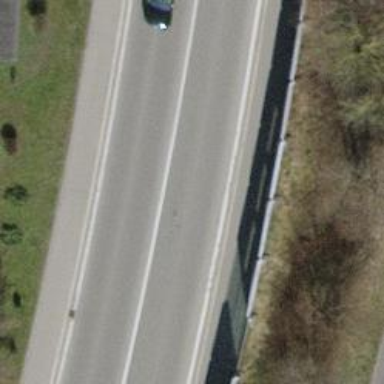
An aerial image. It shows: Primary link highway with separate asphalt sidewalk.